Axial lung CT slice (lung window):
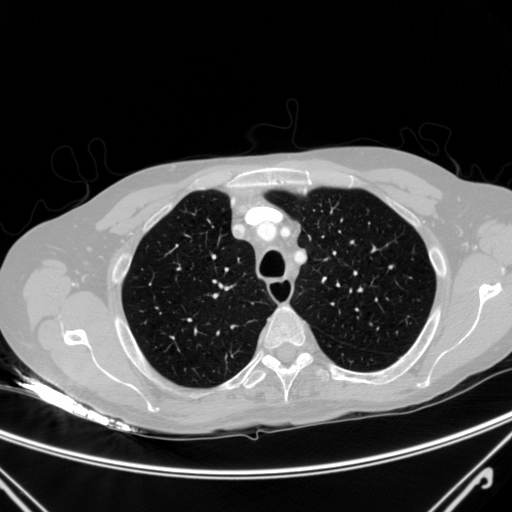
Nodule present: no